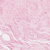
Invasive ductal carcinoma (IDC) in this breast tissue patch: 0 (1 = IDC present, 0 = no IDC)